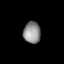
Tissue: lung
Cell type: T cells
Senescence score: 0.5443
Nuclear area (px): 364
Mean DAPI intensity: 141.775